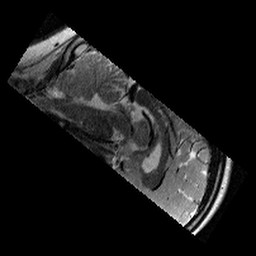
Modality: T2w
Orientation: sagittal
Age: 10
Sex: female
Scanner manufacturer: siemens
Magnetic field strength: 3 T
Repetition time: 9.23 s
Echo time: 0.067 s